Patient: sex M, age 70
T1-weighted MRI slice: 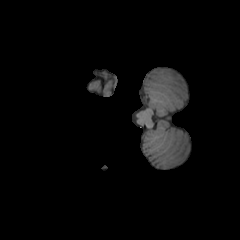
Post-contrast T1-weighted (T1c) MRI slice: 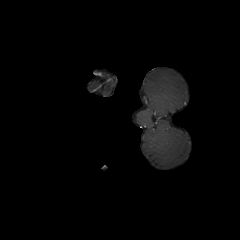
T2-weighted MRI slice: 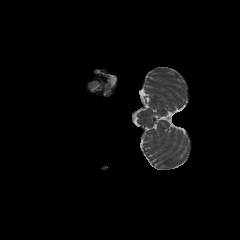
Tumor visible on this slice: no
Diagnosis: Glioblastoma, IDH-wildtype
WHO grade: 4